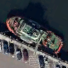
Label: civil